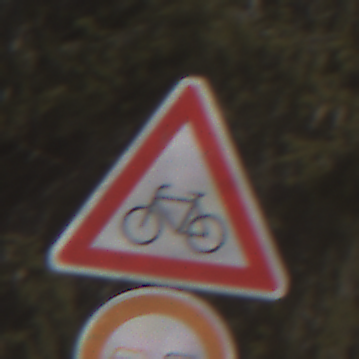
Verkehrszeichen: RadverkehrRechts
Zusatzzeichen unten: Ueberholverbot
Umgebung: Outdoor, Nature
Tageszeit: Midday
Wetter: PartlyCloudy
Licht: Natural
Jahreszeit: NotSpecified
Kontrast: HighContrast